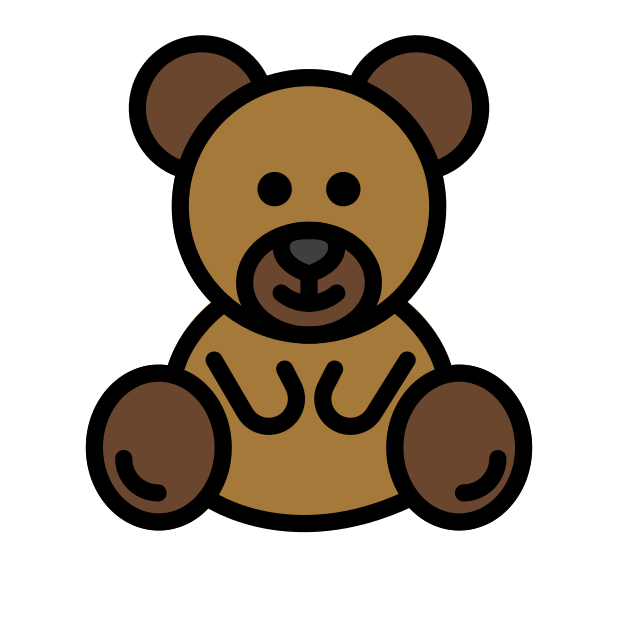
Emoji: 🧸
Name: teddy bear
Unicode: 0x1f9f8